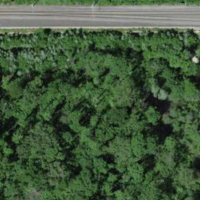
EUNIS habitat code: 41
Species observed at this site:
Hygromia cinctella